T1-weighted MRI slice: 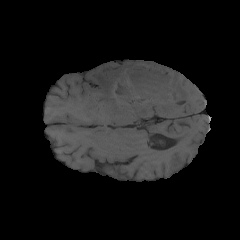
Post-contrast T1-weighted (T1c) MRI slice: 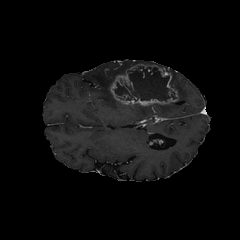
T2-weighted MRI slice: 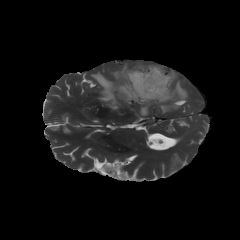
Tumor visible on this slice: yes